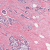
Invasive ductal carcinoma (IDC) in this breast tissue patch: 1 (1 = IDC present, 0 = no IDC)